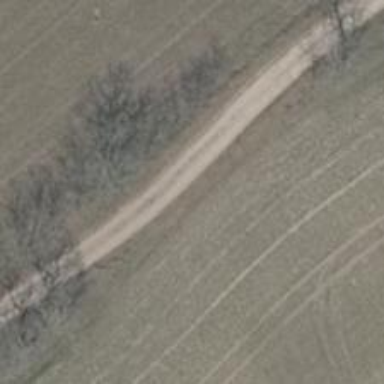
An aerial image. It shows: Unclassified road with sandy surface.